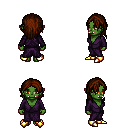
a pixel art fantasy rpg character, female body template, orc, green skin, purple robe, teal pants, brown long hairstyle, gold boots, four views (front, back, left, right), 2x2 character sprite sheet, small pixel art, hard edges, no anti-aliasing